Question: How do I move the cursor directly here

without a mouse?
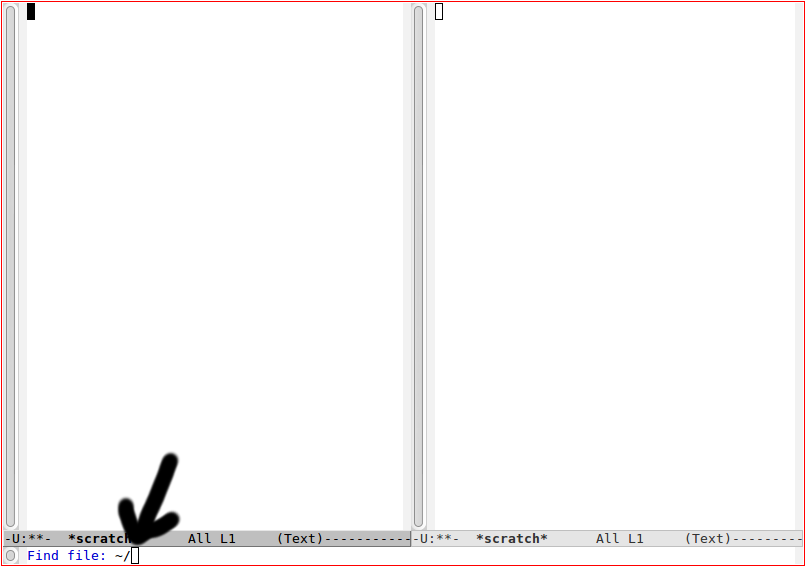
Answer: In your current situation, you can use , or press twice. invokes the 'other-window' function which moves the cursor to the next window, prefixing it with '-' moves it to the previous one.